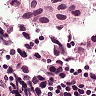
Metastatic tissue present: yes